Aerial crown-view tile of a tropical tree (Barro Colorado Island, Panama), acquired 20240813:
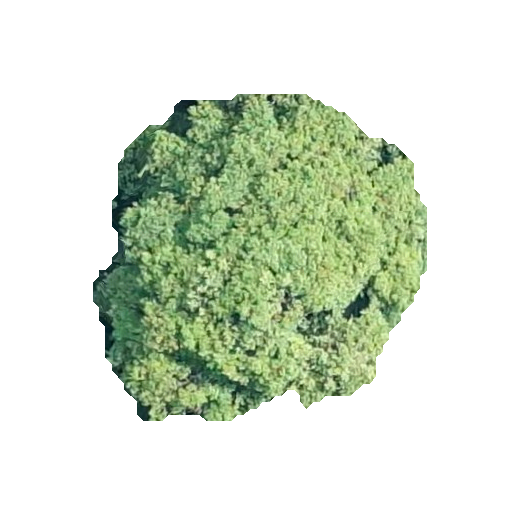
Species: Pouteria reticulata
GBIF accepted scientific name: Pouteria reticulata
Crown area: 128.407 m²